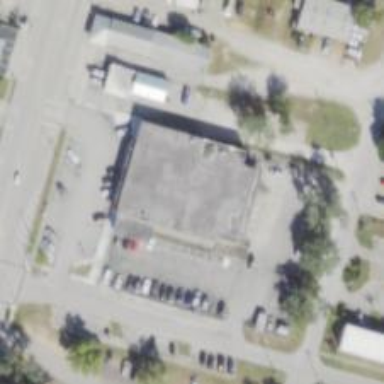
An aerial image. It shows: Post office.